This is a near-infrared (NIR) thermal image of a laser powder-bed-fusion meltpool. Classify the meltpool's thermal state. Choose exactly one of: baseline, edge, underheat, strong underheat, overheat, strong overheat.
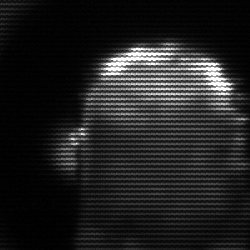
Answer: strong underheat